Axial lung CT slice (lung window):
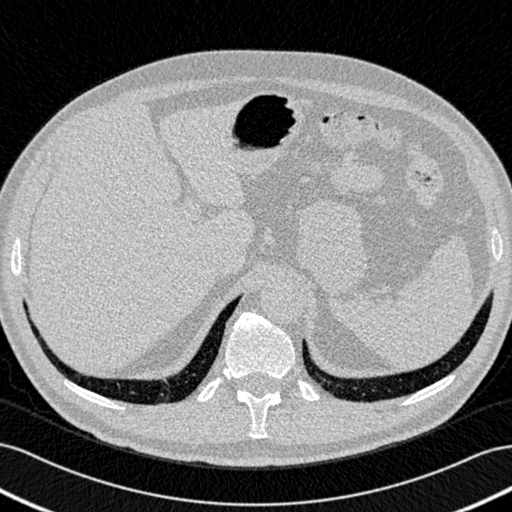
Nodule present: no